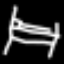
Label: bed